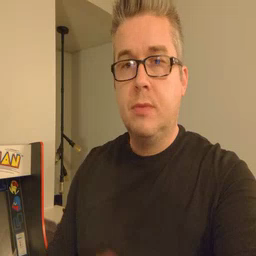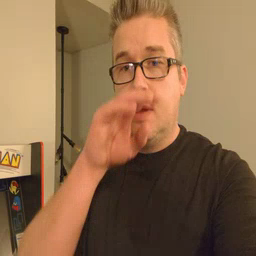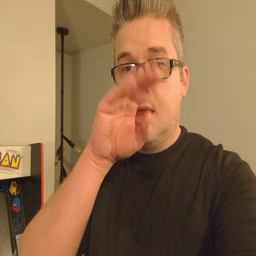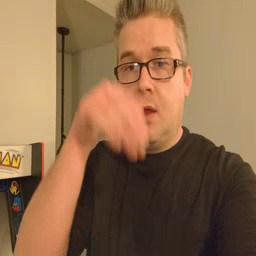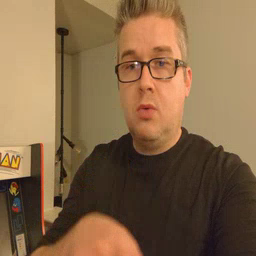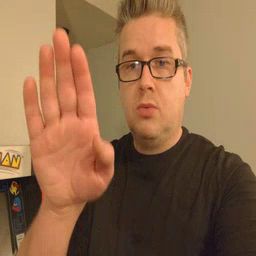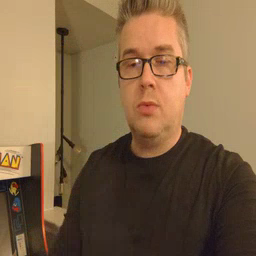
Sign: elephant